Question: I'm developing an app specifically for the iPad using Xamarin Studio. One feature is to take a picture using the camera so naturally I'm using Xamarin.Mobile. Currently when I invoke the TakePhotoAsync method on the MediaPicker the camera size comes up in an iPhone size window in the middle of my current view.
Is there a way to make the MediaPicker camera be full screen? Am I missing a setting or a build option or something?
Here is a screen shot

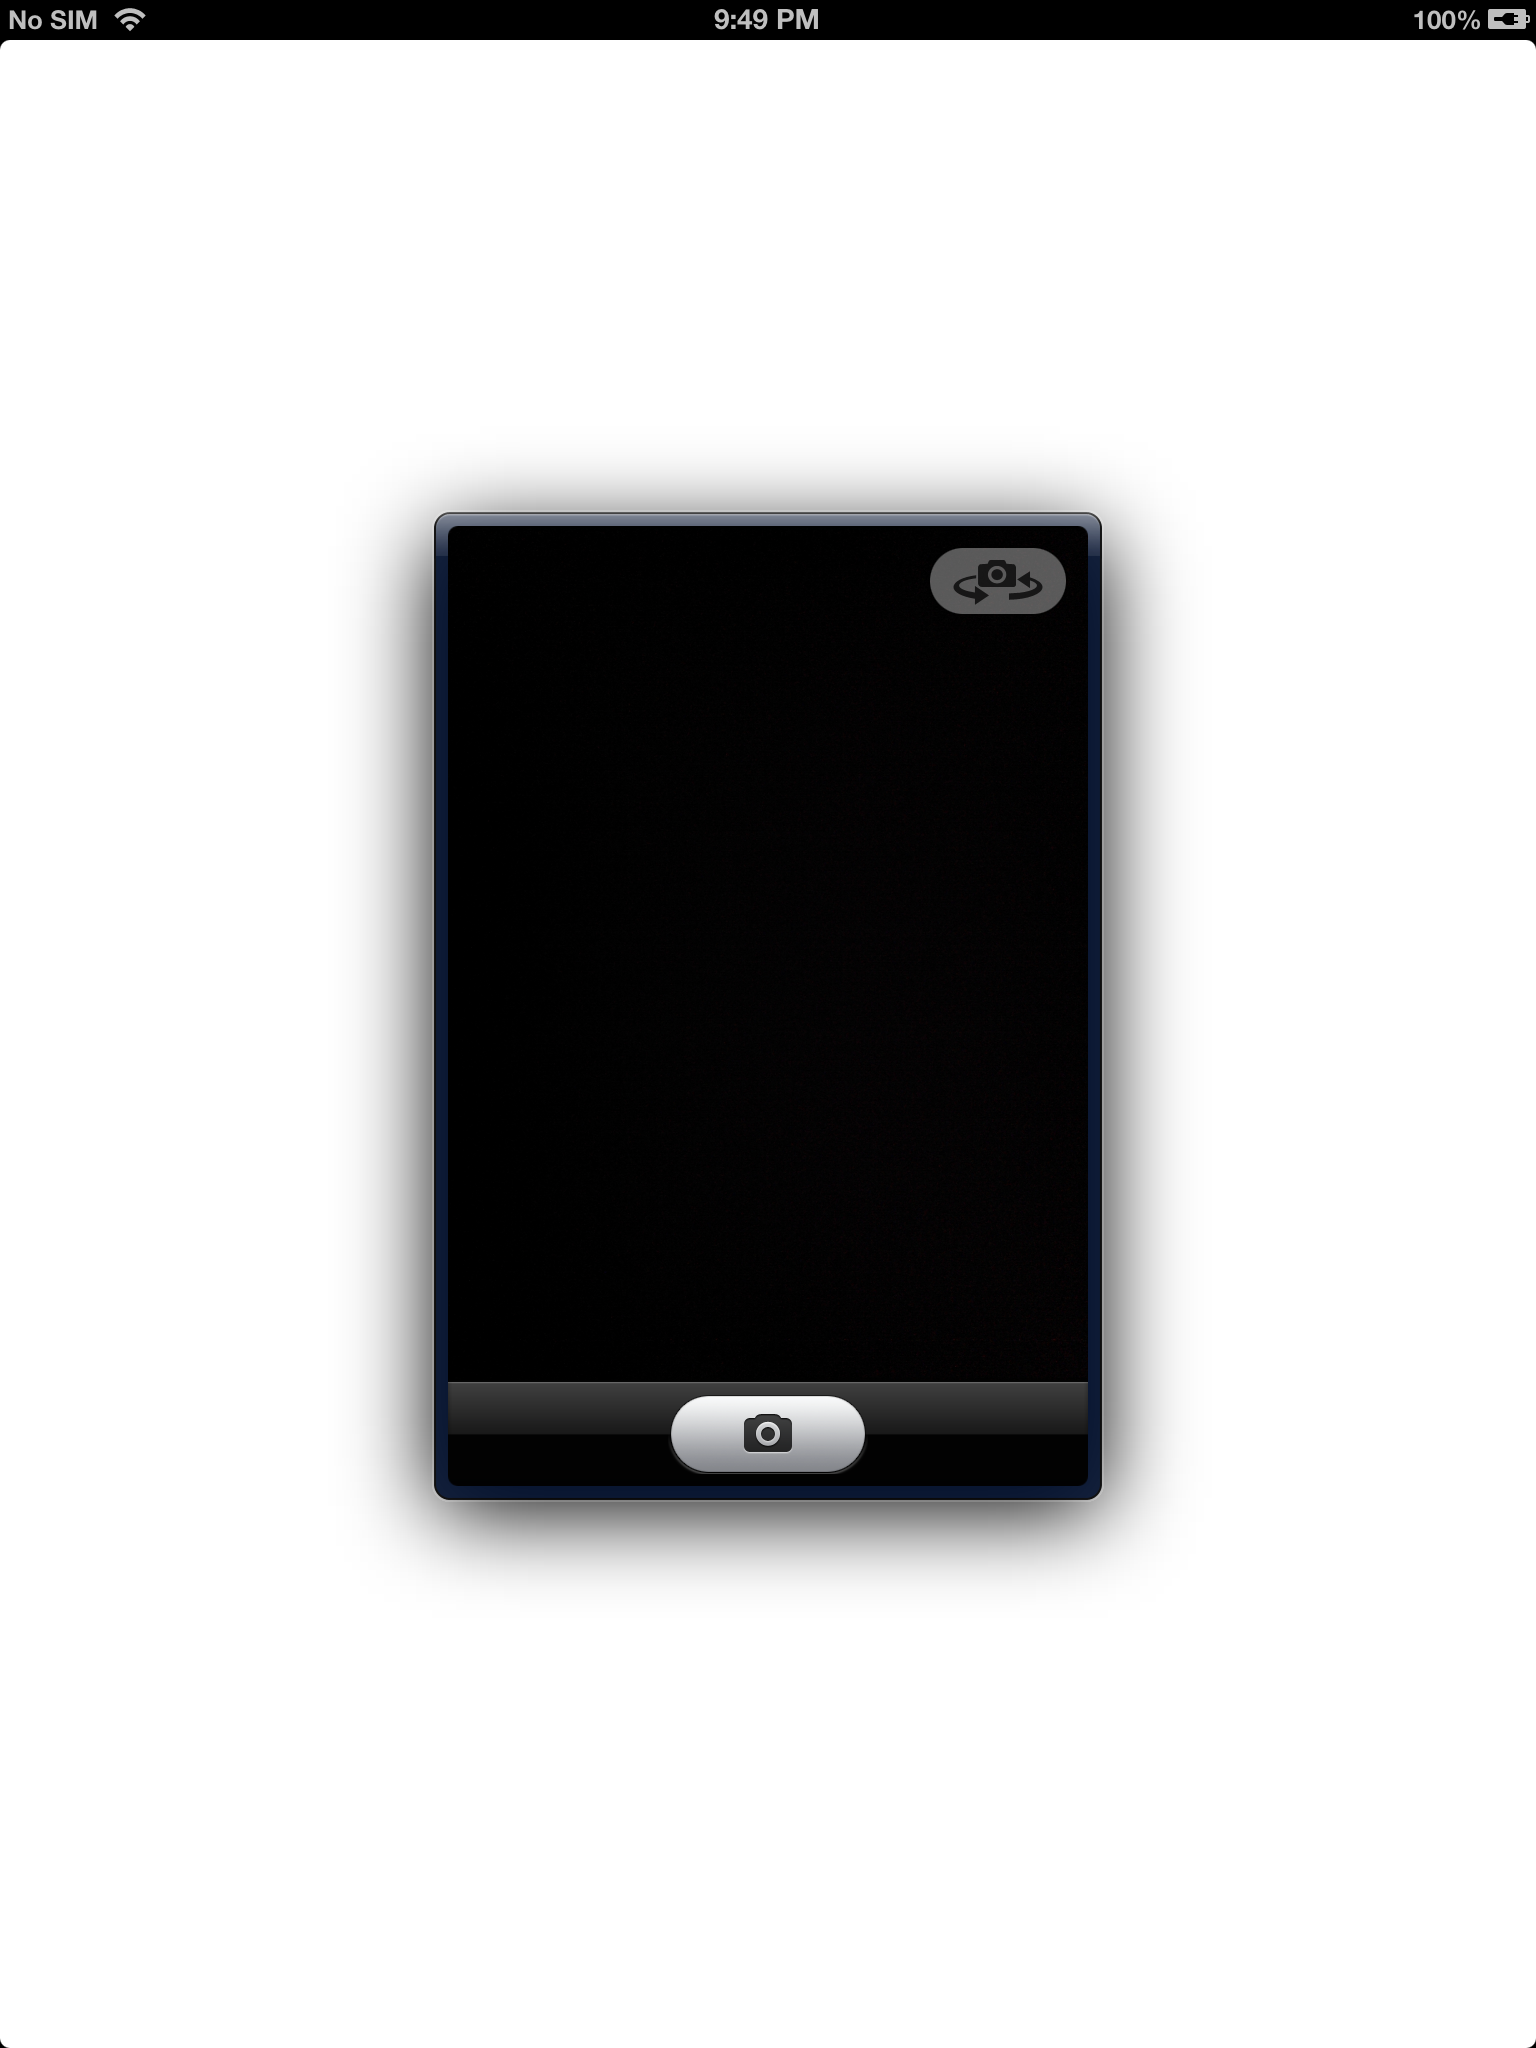
Answer: In the current (0.7) version, you can call 'GetTakePhotoUI' to return a 'UIViewController' to handle the display yourself.